Question: I've been implementing an application using PyQt4.

In this application I want to set the style according to the user's choice, and I want to set the style without restarting the dialog again.
Here's my piece of code which is affecting the styling area:
'''
import sys
from PyQt4.QtCore import *
from PyQt4.QtGui import *
from PyQt4 import QtGui
styles = ["Plastique","Cleanlooks","CDE","Motif","GTK+"]
class AppWidget(QWidget):
def __init__(self,parent=None):
super(AppWidget,self).__init__(parent)
global styles # declaring global
# I've skipped the useless codes
horizontalLayout = QHBoxLayout()
self.styleLabel =QLabel("Set Style:")
self.styleComboBox = QComboBox()
self.styleComboBox.addItems(styles) # adding the styles list
horizontalLayout.addWidget(self.styleLabel)
horizontalLayout.addWidget(self.styleComboBox)
# skip more code
self.setLayout(layout)
def getStyle(self):
return self.styleComboBox.currentIndex() # get the current index from combobox
# another way i also implement is :
# return self.styleComboBox.currentText()
# after that i remove the global and directly access using this method
# which is of no success
if __name__ == "__main__":
global styles # declaring global
app = QApplication(sys.argv)
widgetApp = AppWidget()
i = widgetApp.getStyle() # assign the index here
QtGui.QApplication.setStyle(QtGui.QStyleFactory.create(styles[i])) # setting the style
widgetApp.show()
app.exec_()
print i
'''
But I keep getting only the "Plastique" style.
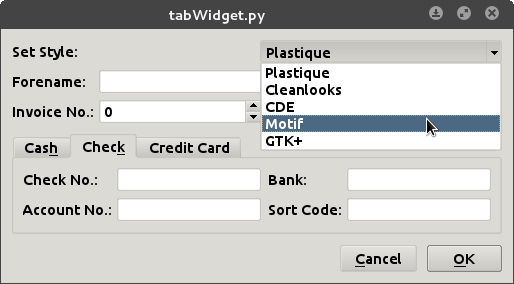
Answer: You don't need a global list of styles, because that is already available from <URL>.
What you need to do is load those keys into the combo-box, set the combo-box index to the current style, and then connect the combo-box 'activated' signal to a handler so that the style can be changed.
Something like this should work:
'''
import sys
from PyQt4 import QtCore, QtGui
class AppWidget(QtGui.QWidget):
def __init__(self, parent=None):
super(AppWidget, self).__init__(parent)
horizontalLayout = QtGui.QHBoxLayout()
self.styleLabel = QtGui.QLabel("Set Style:")
self.styleComboBox = QtGui.QComboBox()
# add styles from QStyleFactory
self.styleComboBox.addItems(QtGui.QStyleFactory.keys())
# find current style
index = self.styleComboBox.findText(
QtGui.qApp.style().objectName(),
QtCore.Qt.MatchFixedString)
# set current style
self.styleComboBox.setCurrentIndex(index)
# set style change handler
self.styleComboBox.activated[str].connect(self.handleStyleChanged)
horizontalLayout.addWidget(self.styleLabel)
horizontalLayout.addWidget(self.styleComboBox)
self.setLayout(horizontalLayout)
# handler for changing style
def handleStyleChanged(self, style):
QtGui.qApp.setStyle(style)
if __name__ == "__main__":
app = QtGui.QApplication(sys.argv)
widgetApp = AppWidget()
widgetApp.show()
sys.exit(app.exec_())
'''